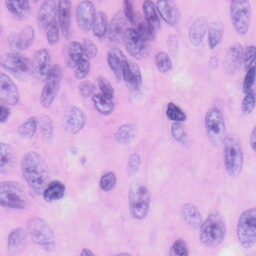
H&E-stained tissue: Skin